Field crop: maize
Growth stage: 1
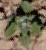
Species: chenopodium